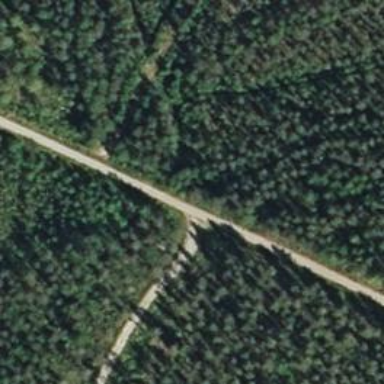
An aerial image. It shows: Well-maintained track road of grade 1.